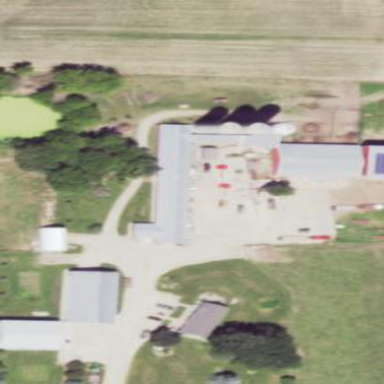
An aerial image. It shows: Farmyard area.